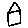
Label: house